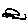
Label: car